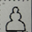
Piece: wP